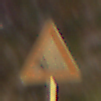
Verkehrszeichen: SplittSchotter
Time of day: Night
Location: Outdoor (Suburban)
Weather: Clear
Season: NotSpecified
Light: Artificial